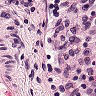
Metastatic tissue present: no